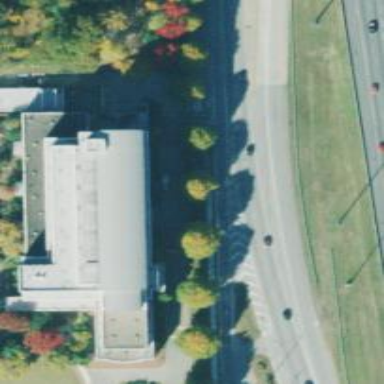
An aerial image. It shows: Office building.